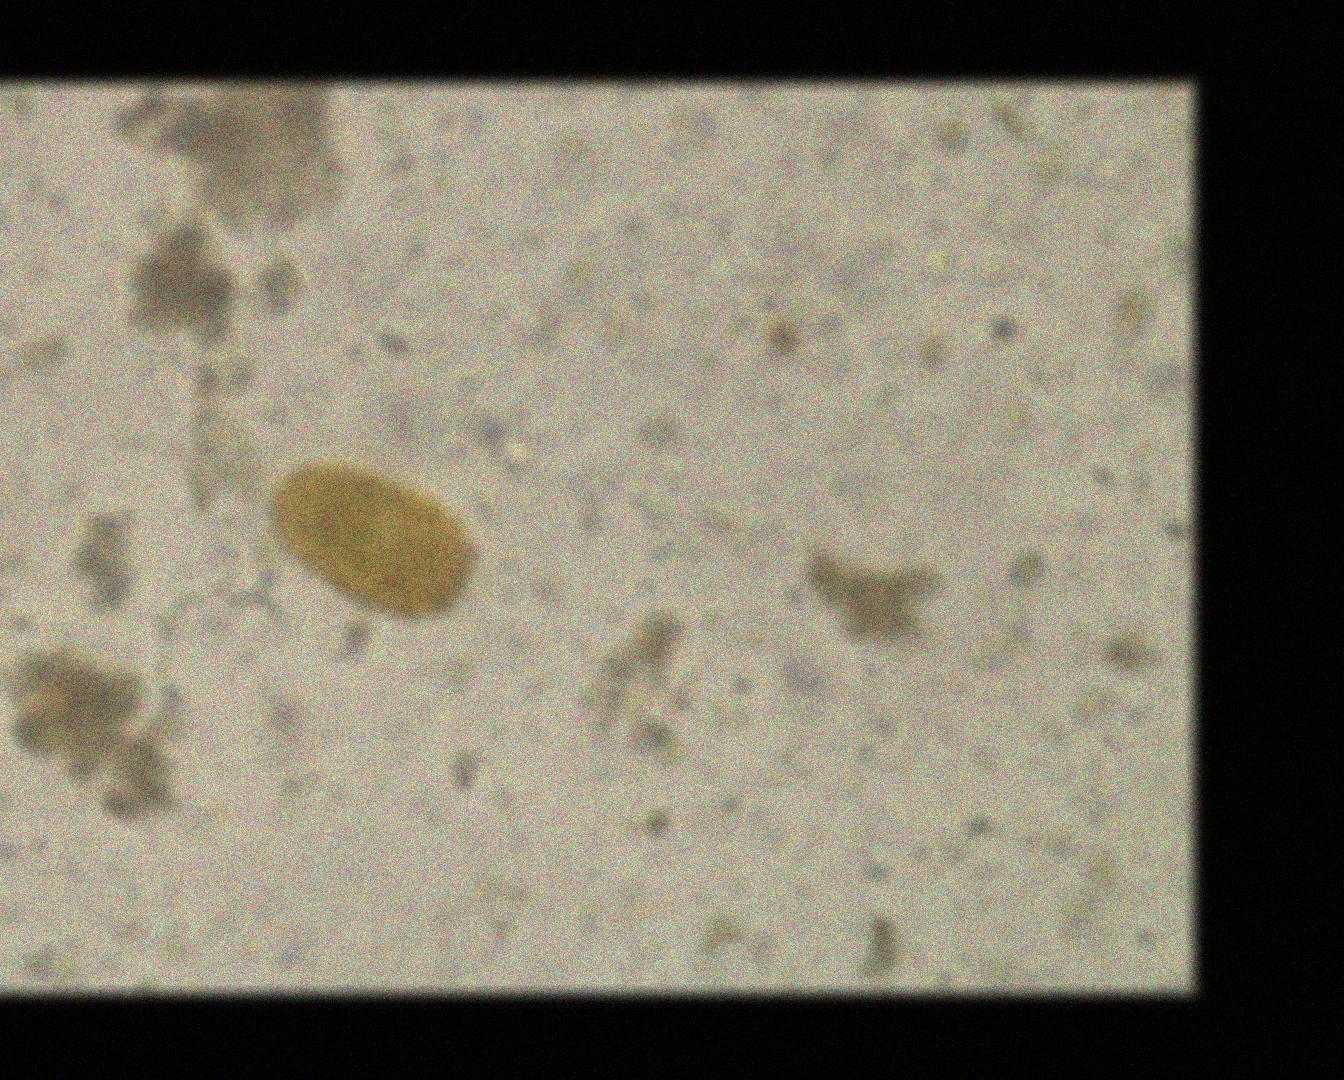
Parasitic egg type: Paragonimus spp